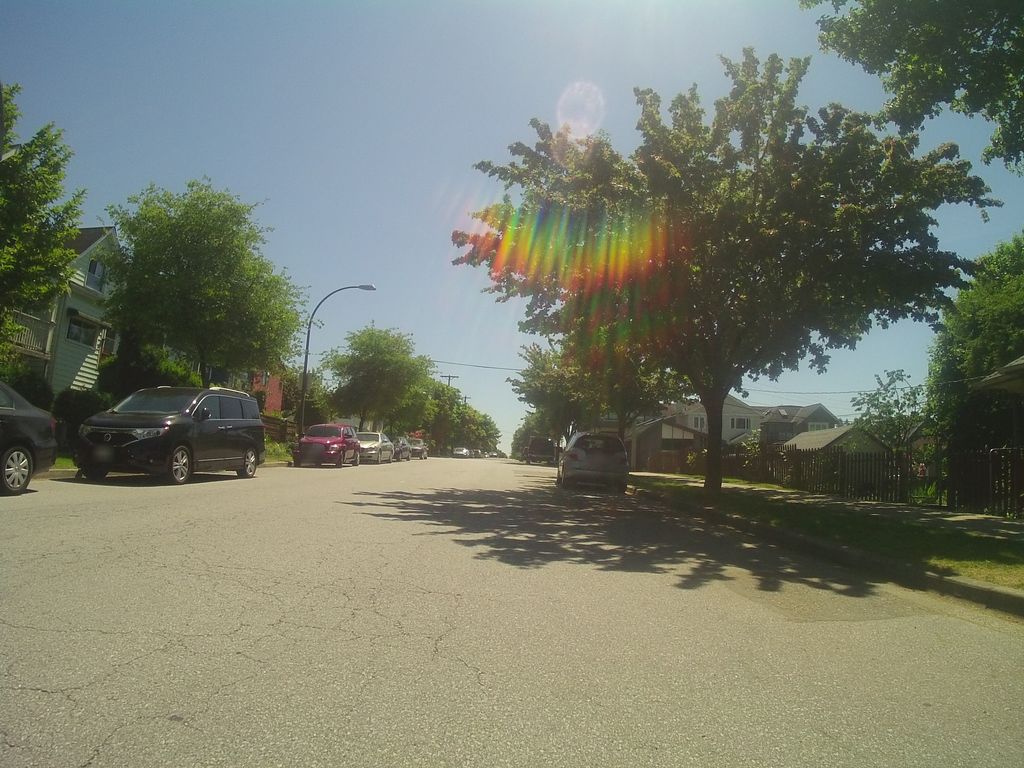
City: vancouver